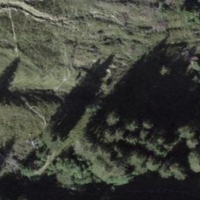
EUNIS habitat code: 23
Species observed at this site:
Pinguicula vulgaris
Dactylorhiza maculata
Campanula barbata